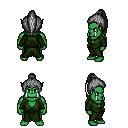
a pixel art fantasy rpg character, male body template, orc, green skin, green robe, white pants, gray long topknot hairstyle, four views (front, back, left, right), 2x2 character sprite sheet, small pixel art, hard edges, no anti-aliasing